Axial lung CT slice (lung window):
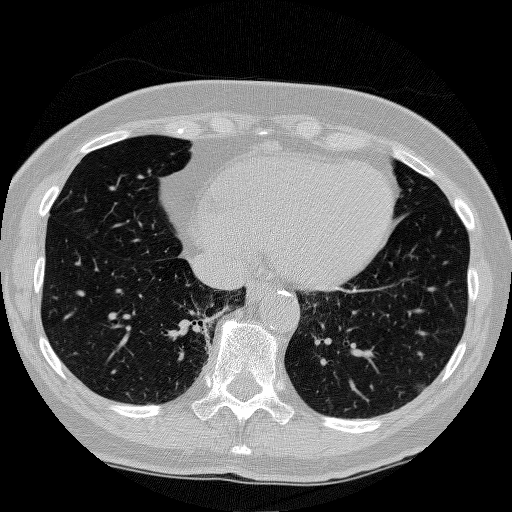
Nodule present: no